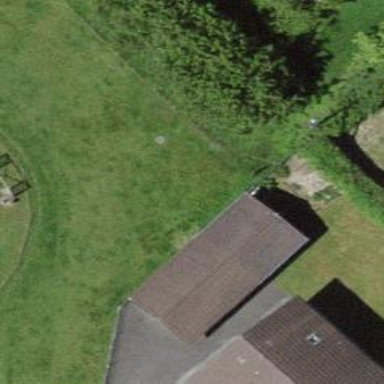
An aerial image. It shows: Garage.